Question: I would like to create multiple instances and DNS records. But creates only one DNS record for the first droplets number 01.
May someone might help me, please? I would like to have DNS records for all droplets.
[
'''
resource "digitalocean_droplet" "puppet" {
count = "${var.numberofservers}"
name = "${var.servername}-${format("%02d", count.index+1)}"
image = "${var.ubuntu_18}"
region = "${var.do_fra1}"
size = "${var.s_1vcpu_1gb}"
ipv6 = true
backups = false
monitoring = true
private_networking = true
tags = ["${digitalocean_tag.puppet.name}"]
ssh_keys = [
"${var.ssh_fingerprint}"
]
'''
'''
# Create DNS zone
resource "digitalocean_domain" "puppet_dns" {
name = "test-${var.domain_name}"
}
# Add A records to the domain
resource "digitalocean_record" "pupet_a" {
//domain = "${var.servername}" // fetching the domain name created above.
domain = "${digitalocean_domain.puppet_dns.name}"
type = "A"
name = "${element(digitalocean_droplet.puppet.*.name, count.index)}"
value = "${element(digitalocean_droplet.puppet.*.ipv4_address, count.index)}"
}
'''
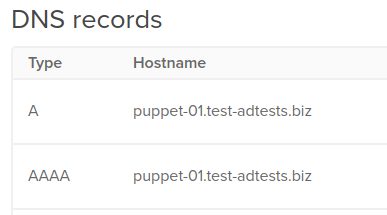
Answer: You also need to loop over the droplets created for your DNS record:
'''
resource "digitalocean_record" "pupet_a" {
count = "${var.numberofservers}"
domain = "${digitalocean_domain.puppet_dns.name}"
type = "A"
name = "${element(digitalocean_droplet.puppet.*.name, count.index)}"
value = "${element(digitalocean_droplet.puppet.*.ipv4_address, count.index)}"
}
'''
Right now you are just creating a single record resource and passing the first droplet name and IP address into it.